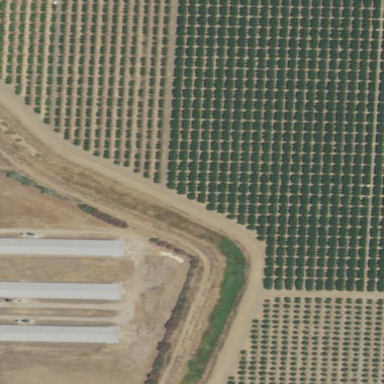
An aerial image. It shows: Orange orchard with rows of orange trees.